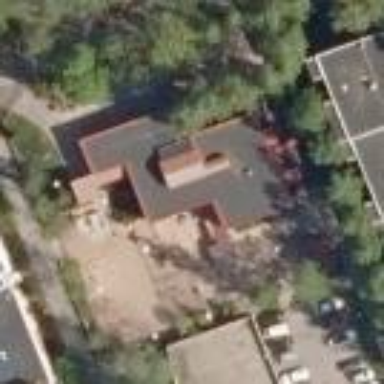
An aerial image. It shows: Kindergarten.